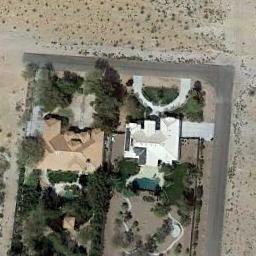
Label: residential